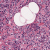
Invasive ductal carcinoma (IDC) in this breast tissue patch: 1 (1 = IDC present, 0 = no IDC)